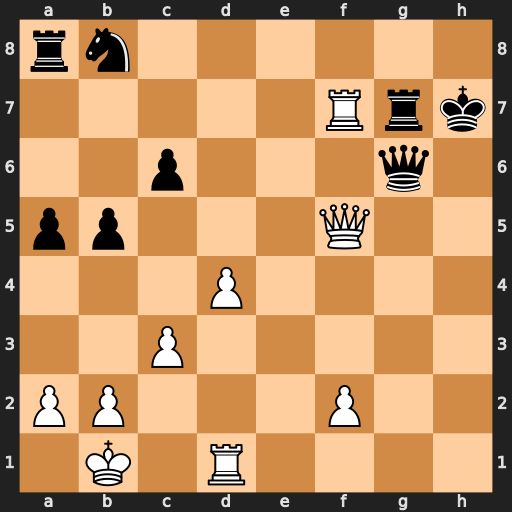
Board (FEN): rn6/5Rrk/2p3q1/pp3Q2/3P4/2P5/PP3P2/1K1R4
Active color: w
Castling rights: -
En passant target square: -
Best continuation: Rh1+ Kg8 Rf8#